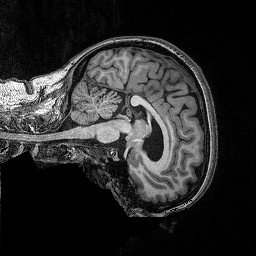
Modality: T1w
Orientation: sagittal
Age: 47
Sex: female
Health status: ill
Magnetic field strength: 3 T
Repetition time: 2.53 s
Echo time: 0.00331 s